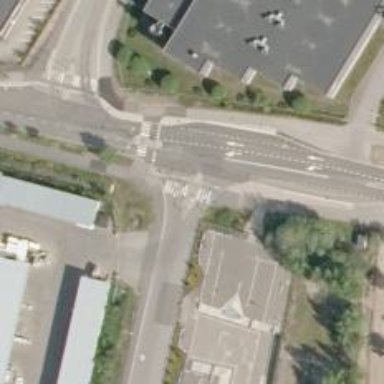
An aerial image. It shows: Crossing on asphalt cycleway.